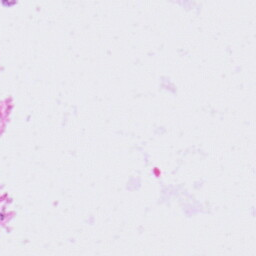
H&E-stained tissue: Lung